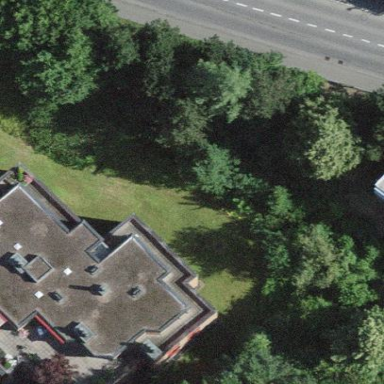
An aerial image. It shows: Image showing building with apartments.